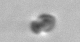
Label: Heterocapsa_rotundata